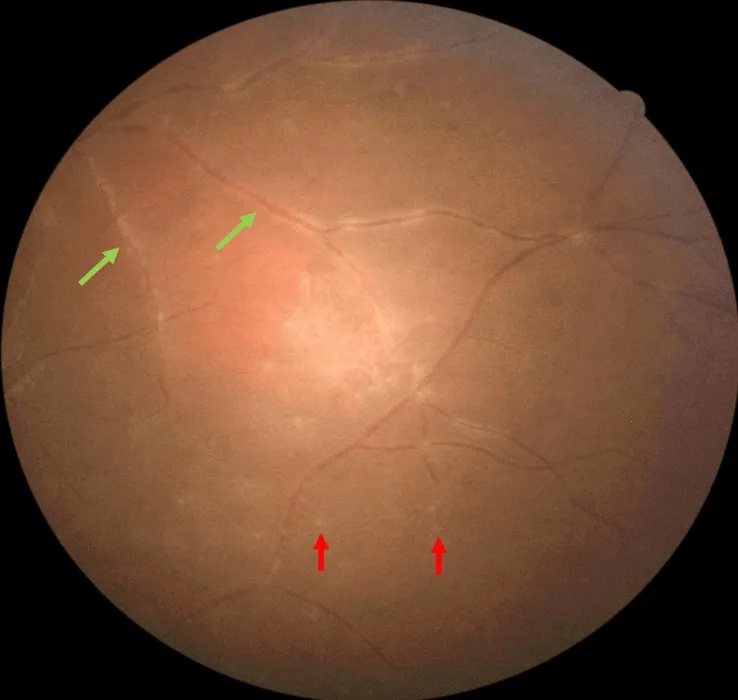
Fundus examination at presentation showed multiple punctate choroiditis (red arrows) with retinal vasculitis (green arrows) at the far periphery of the inferior retinal.
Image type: medical_photograph (oral_photograph)